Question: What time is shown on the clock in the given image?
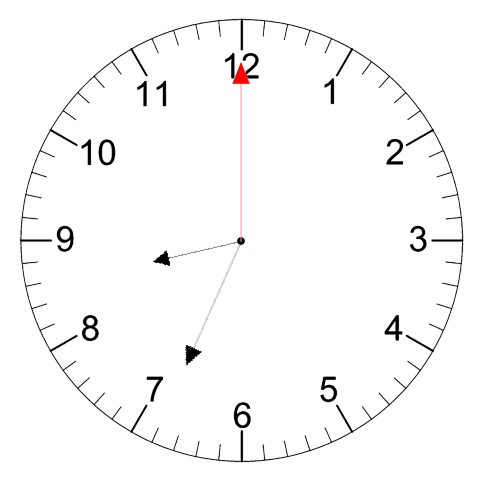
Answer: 08:34:00